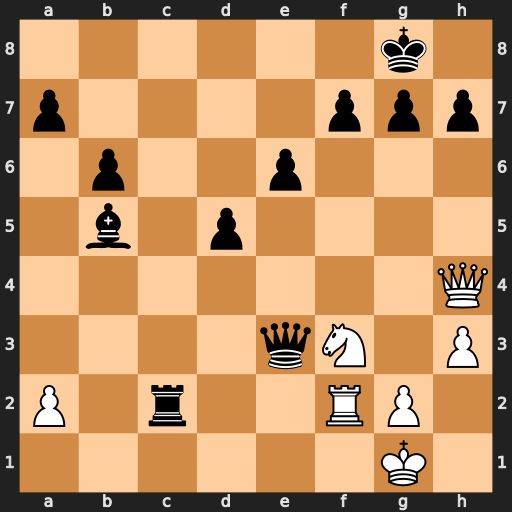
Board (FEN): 6k1/p4ppp/1p2p3/1b1p4/7Q/4qN1P/P1r2RP1/6K1
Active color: w
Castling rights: -
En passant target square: -
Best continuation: Qd8+ Be8 Qxe8#